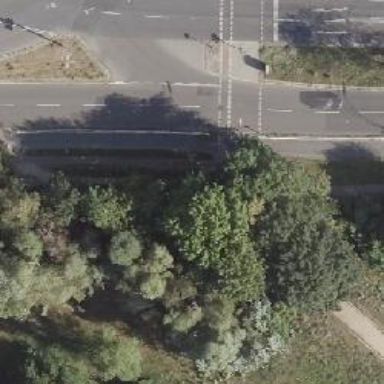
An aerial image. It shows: Sidewalk along the footway.